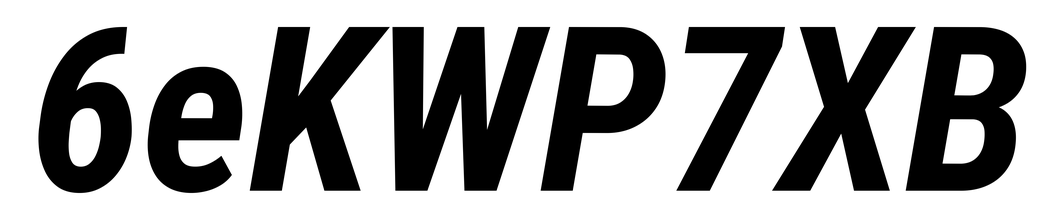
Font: Roboto-Italic_Condensed_Bold_Italic